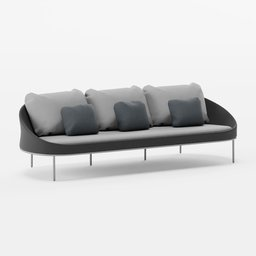
Label: furniture